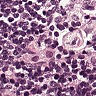
Metastatic tissue present: no